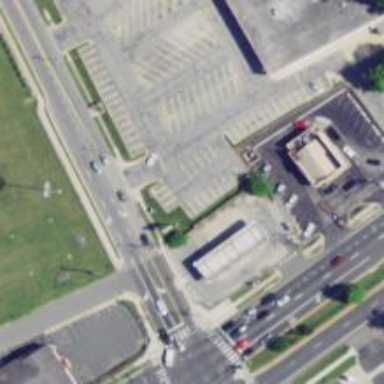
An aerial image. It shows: Retail area.